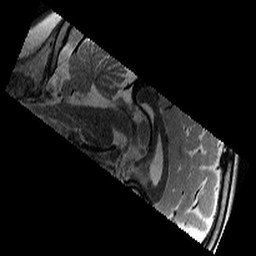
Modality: T2w
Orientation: sagittal
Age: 10
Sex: female
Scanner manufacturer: siemens
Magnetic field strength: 3 T
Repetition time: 9.23 s
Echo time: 0.067 s